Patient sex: M
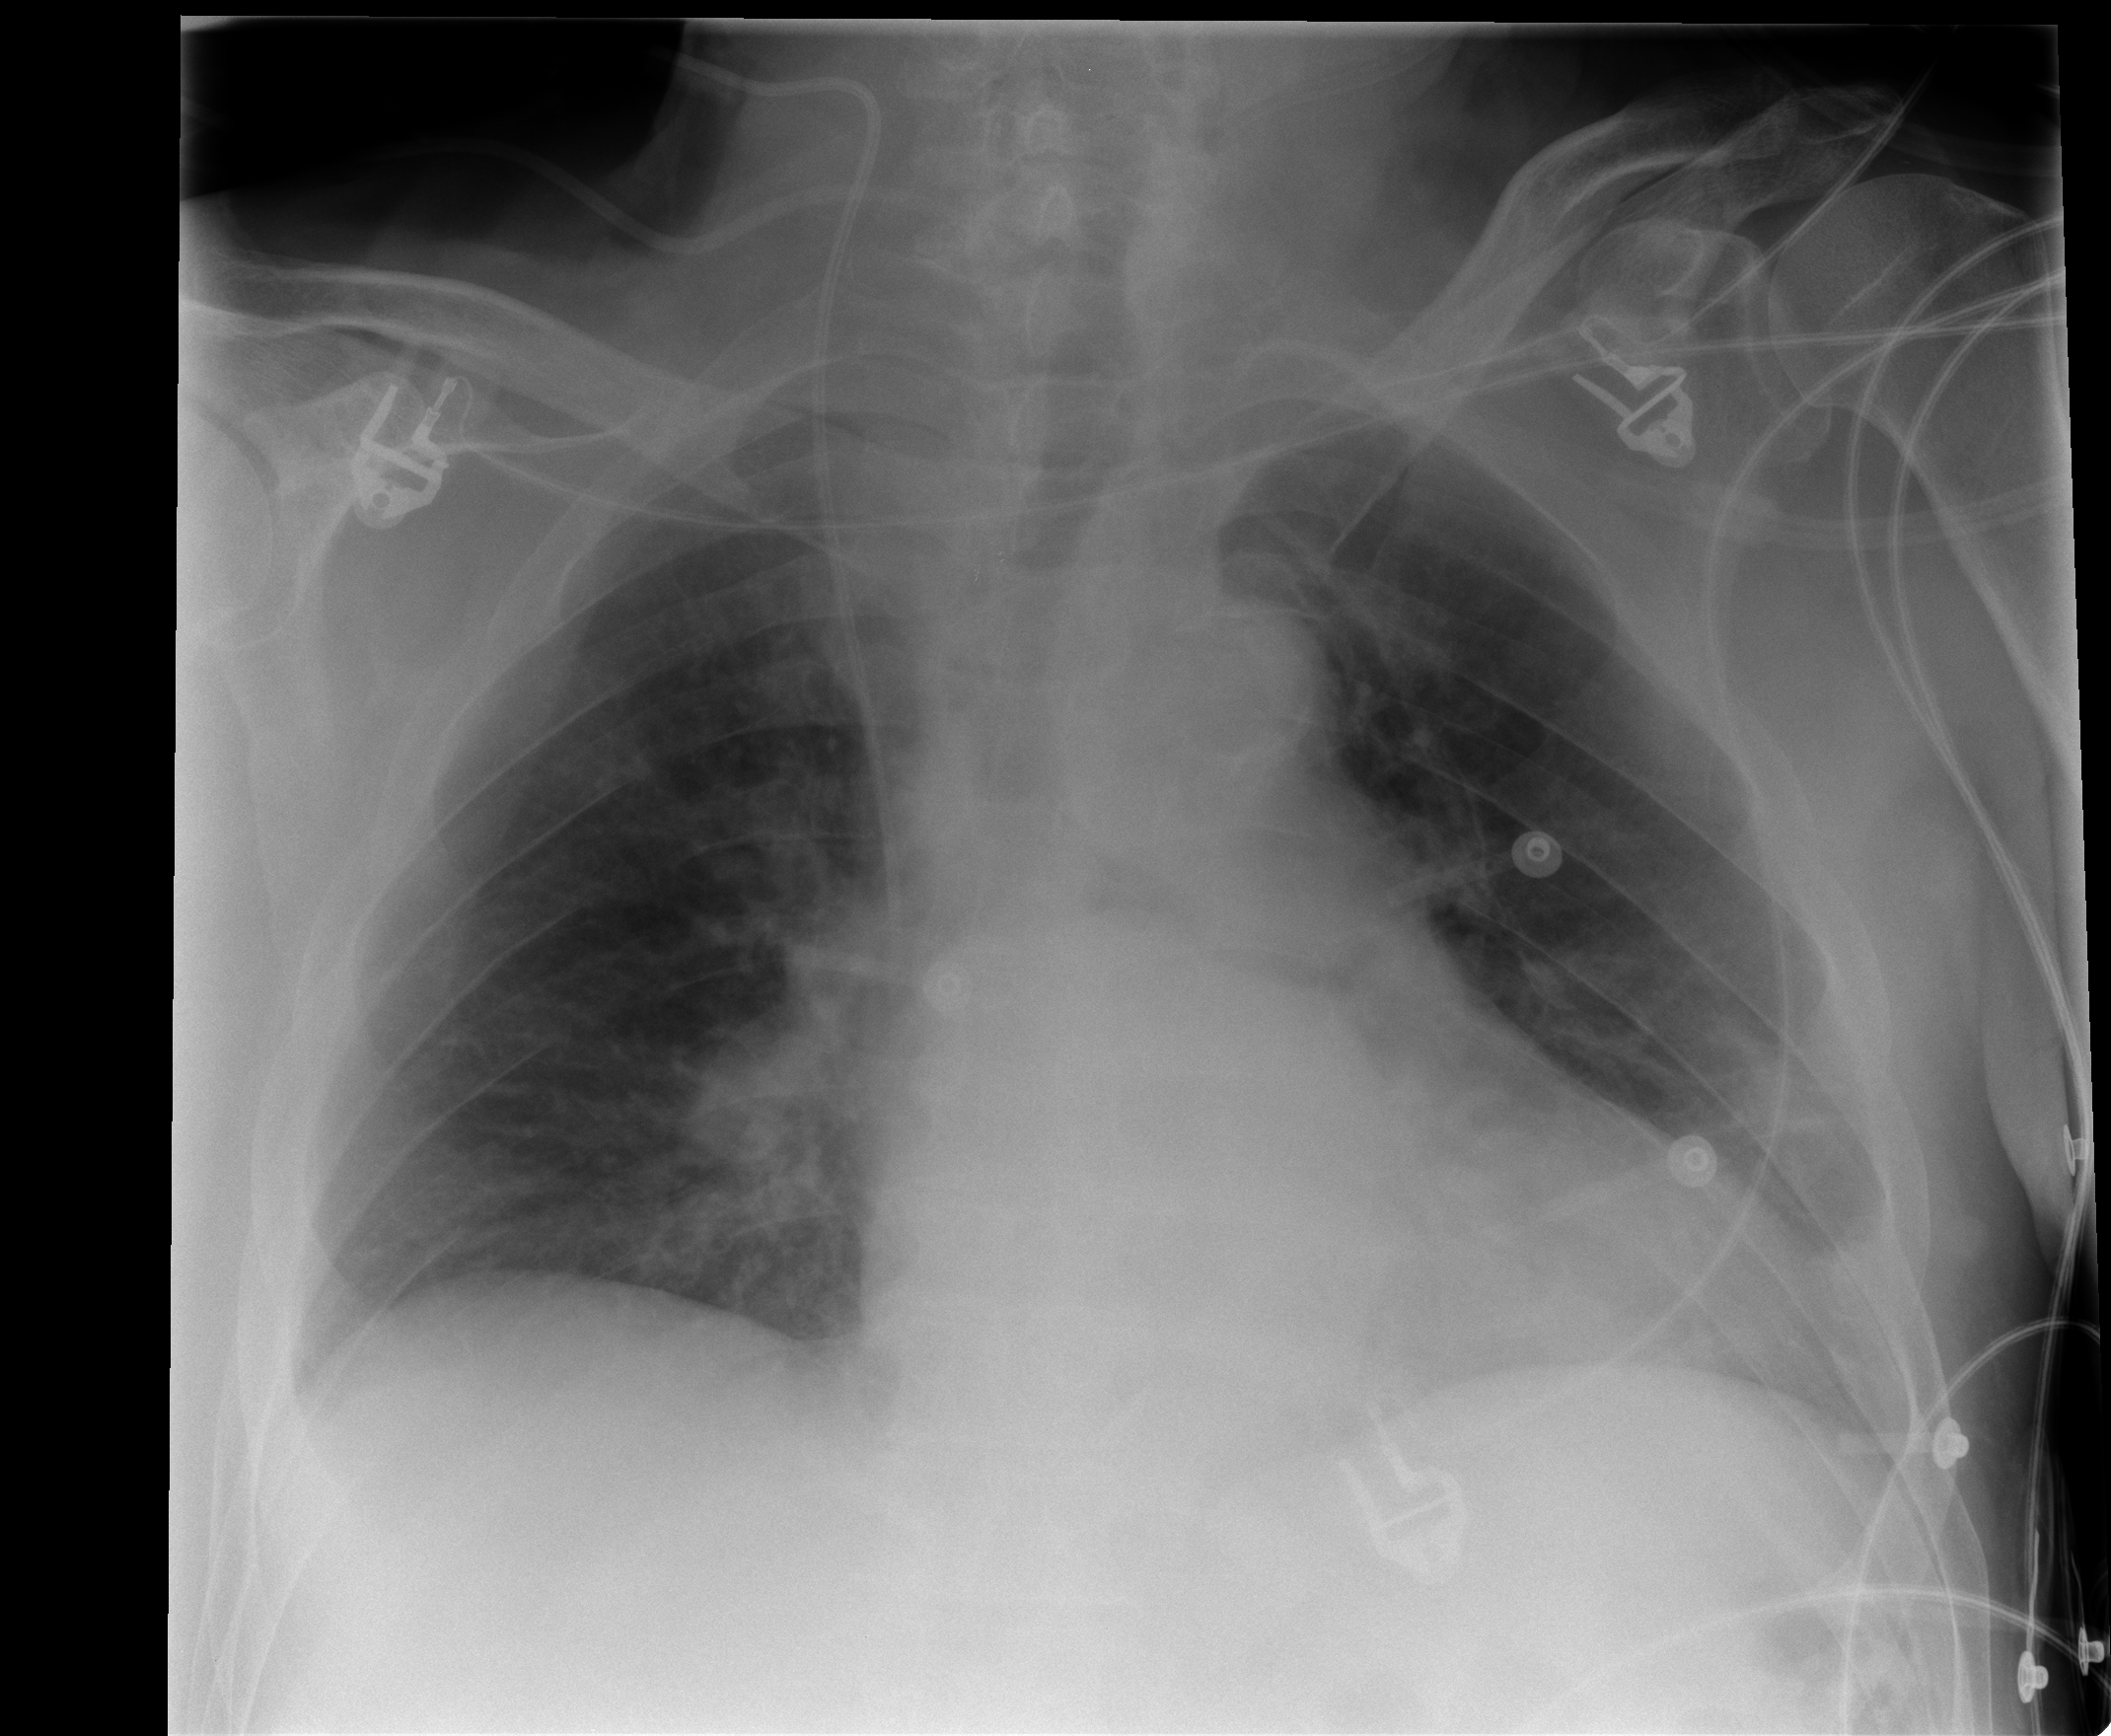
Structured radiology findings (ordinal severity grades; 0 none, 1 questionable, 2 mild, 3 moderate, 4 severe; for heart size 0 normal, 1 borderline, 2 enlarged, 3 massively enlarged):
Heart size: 2
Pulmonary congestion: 0
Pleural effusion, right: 0
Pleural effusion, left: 0
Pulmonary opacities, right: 0
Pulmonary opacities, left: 0
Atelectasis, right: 0
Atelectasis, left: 2